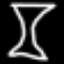
Label: hourglass